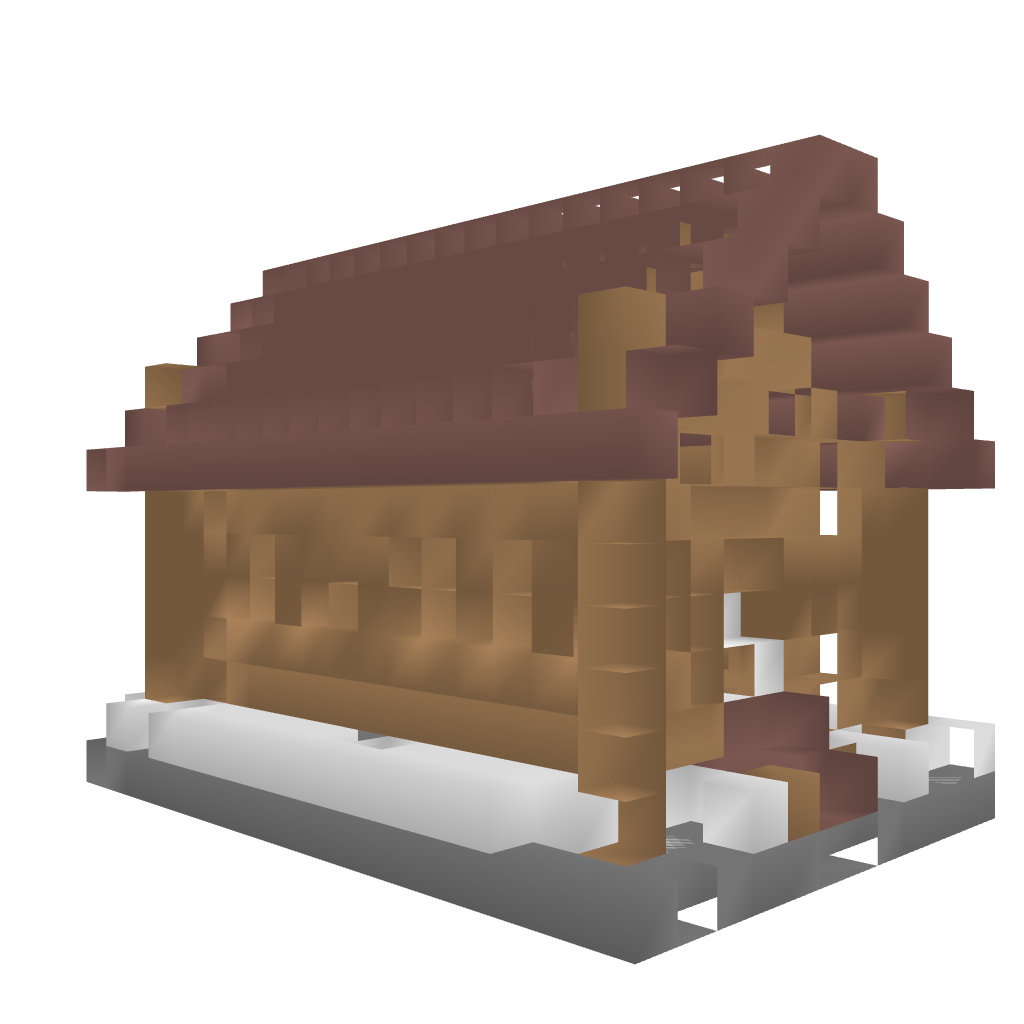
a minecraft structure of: Wooden Barracks good quality